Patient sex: F
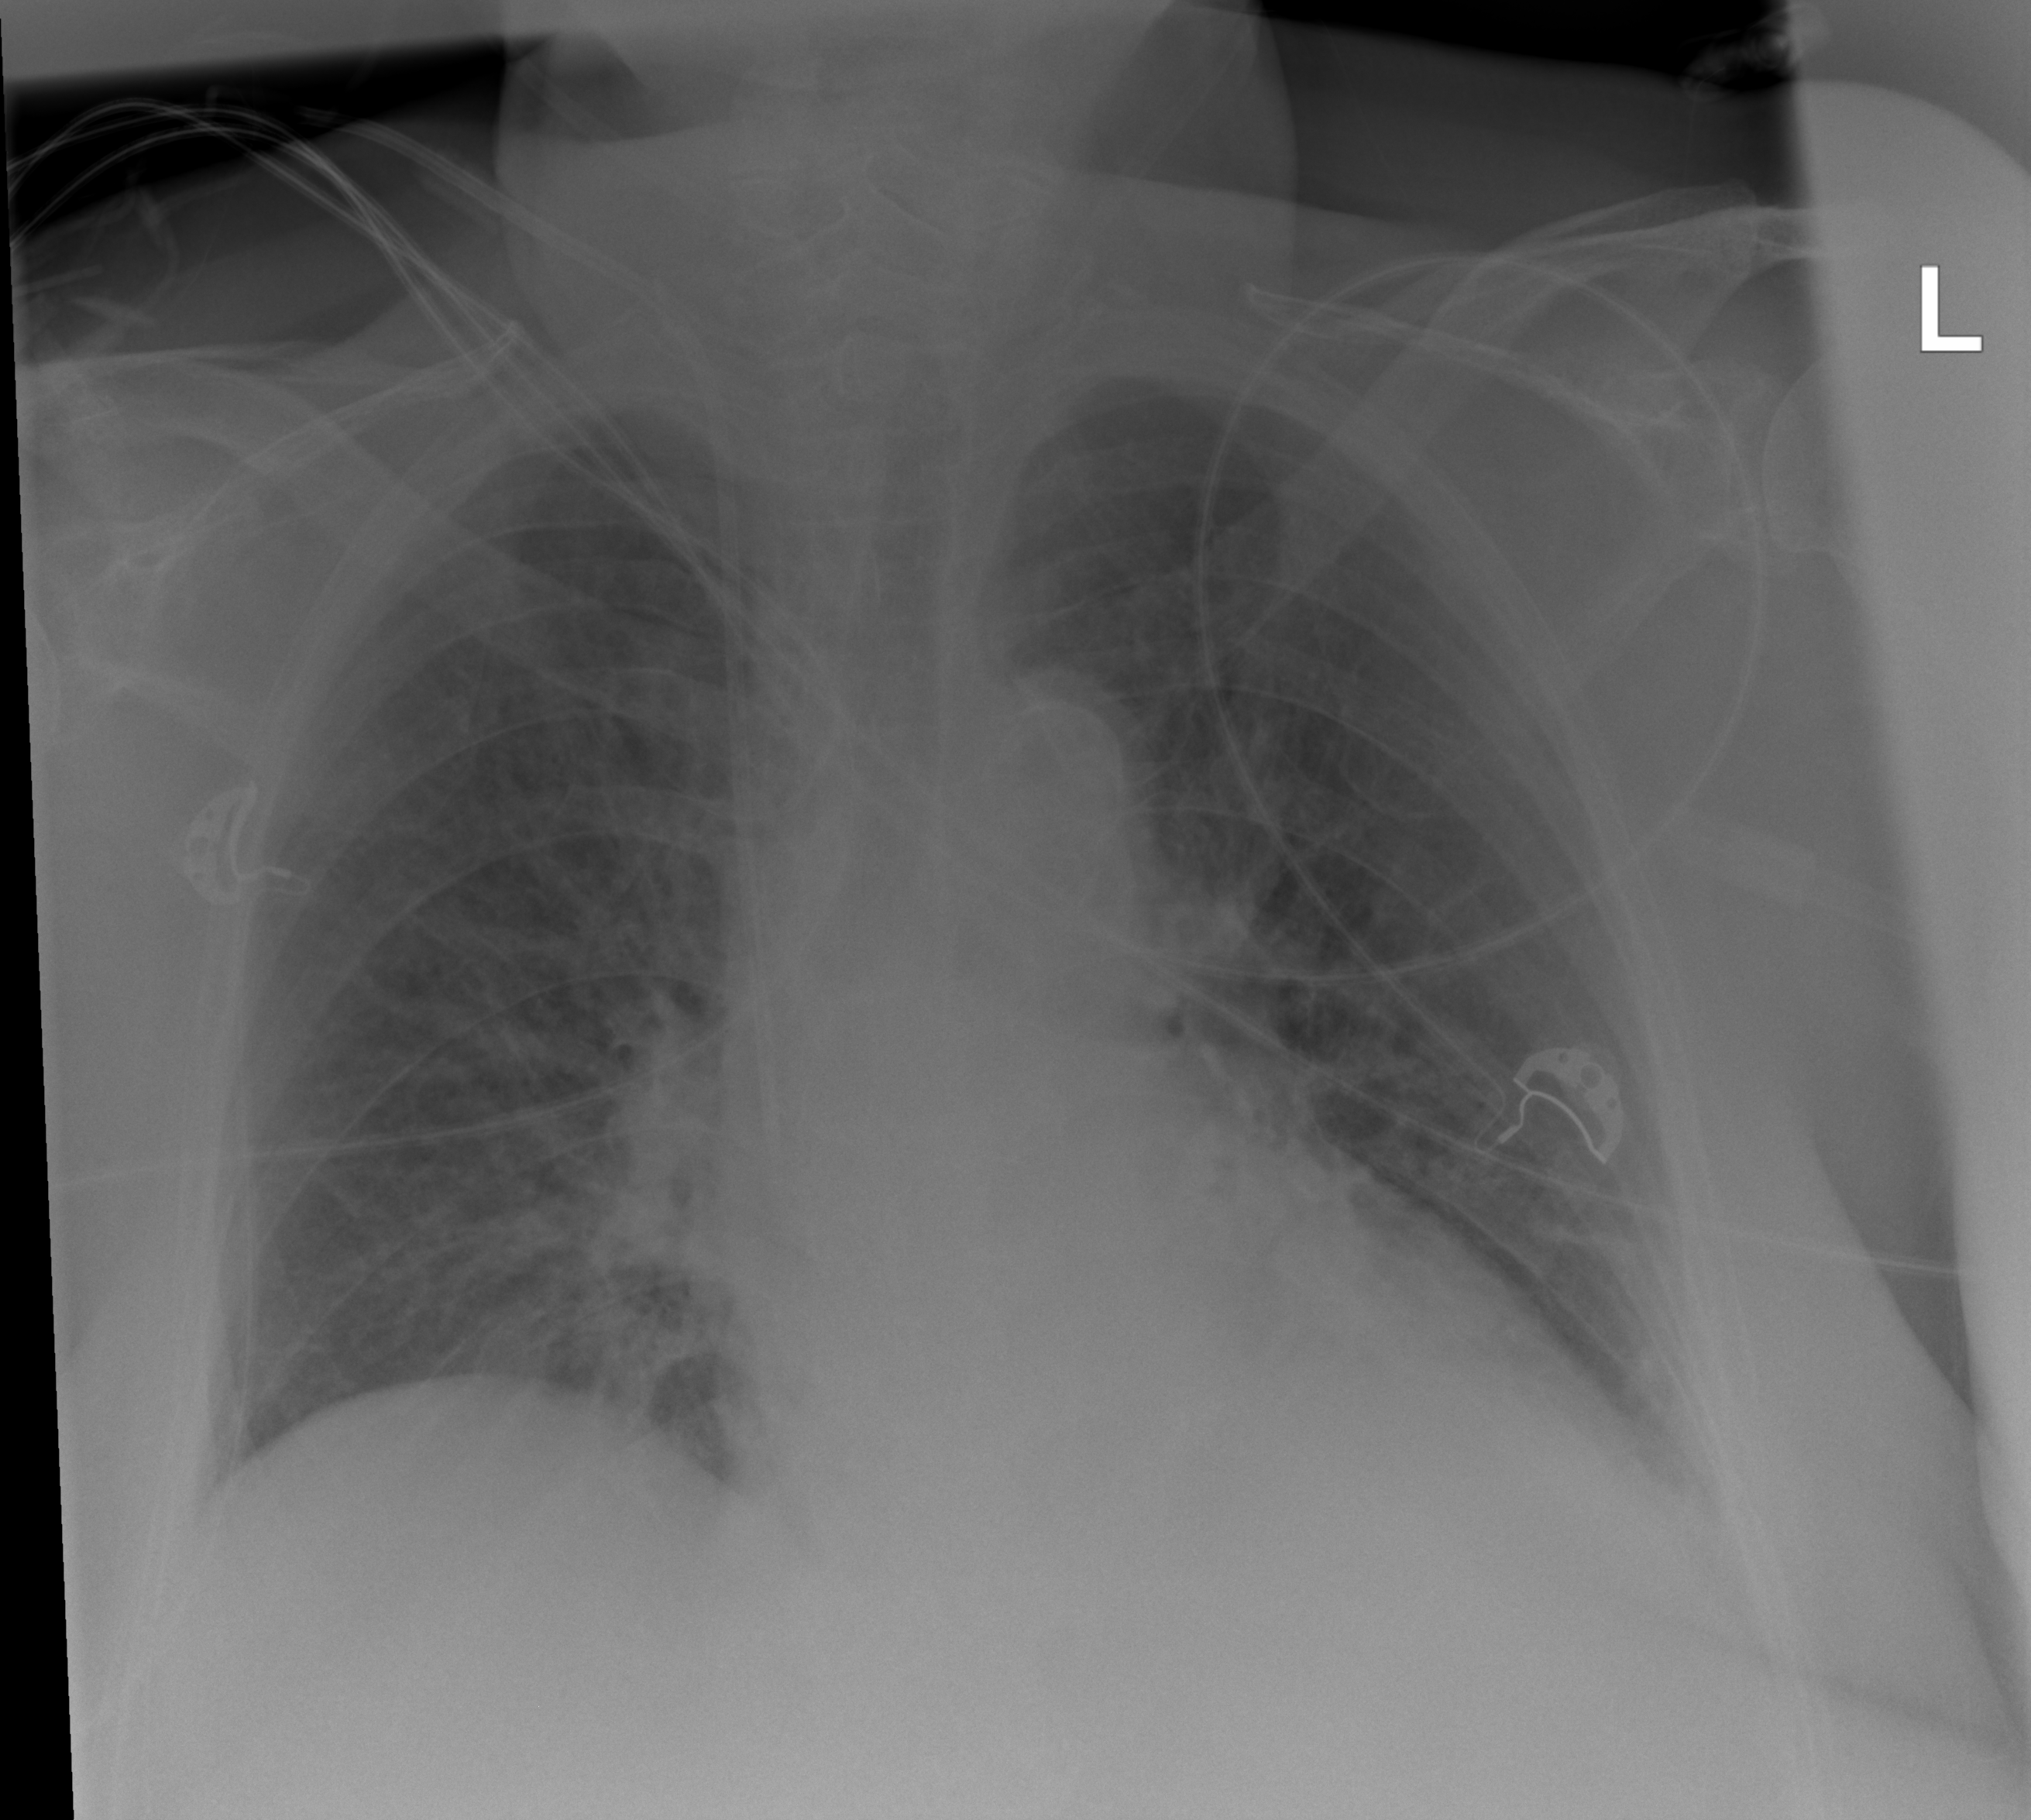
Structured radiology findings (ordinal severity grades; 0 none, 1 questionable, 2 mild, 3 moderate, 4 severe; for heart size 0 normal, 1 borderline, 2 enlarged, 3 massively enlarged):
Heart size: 2
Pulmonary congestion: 2
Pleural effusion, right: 0
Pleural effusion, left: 1
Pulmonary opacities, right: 1
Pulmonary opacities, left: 2
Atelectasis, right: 2
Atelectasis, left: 2